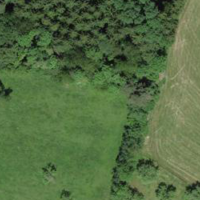
EUNIS habitat code: 24
Species observed at this site:
Prunus padus